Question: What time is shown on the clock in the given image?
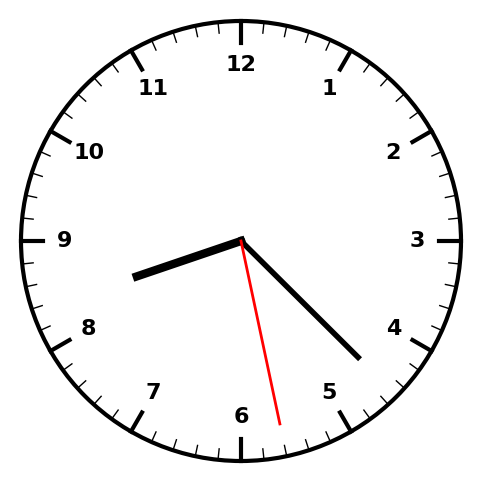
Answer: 08:22:28